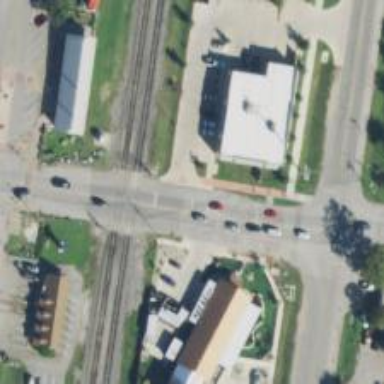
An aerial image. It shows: Level railway crossing with lights and barriers.